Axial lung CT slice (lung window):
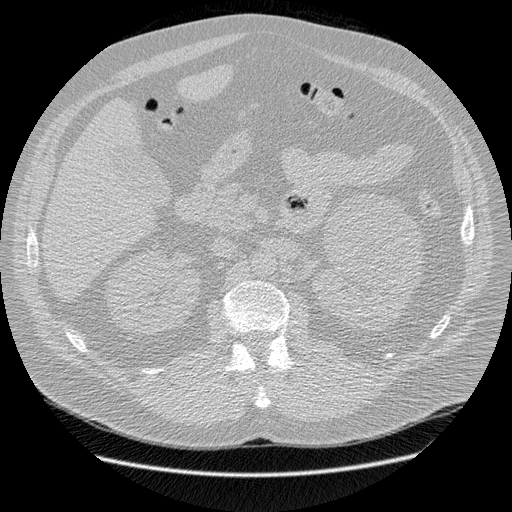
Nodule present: no